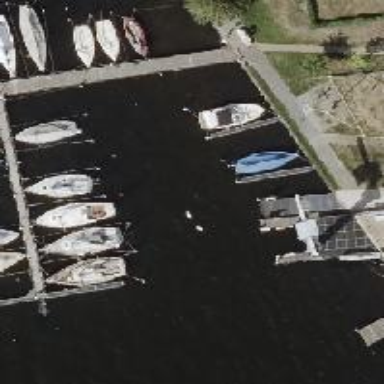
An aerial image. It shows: Marina on leisure land.